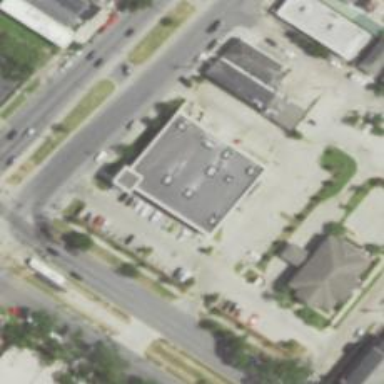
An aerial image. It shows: Pharmacy.